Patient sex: F
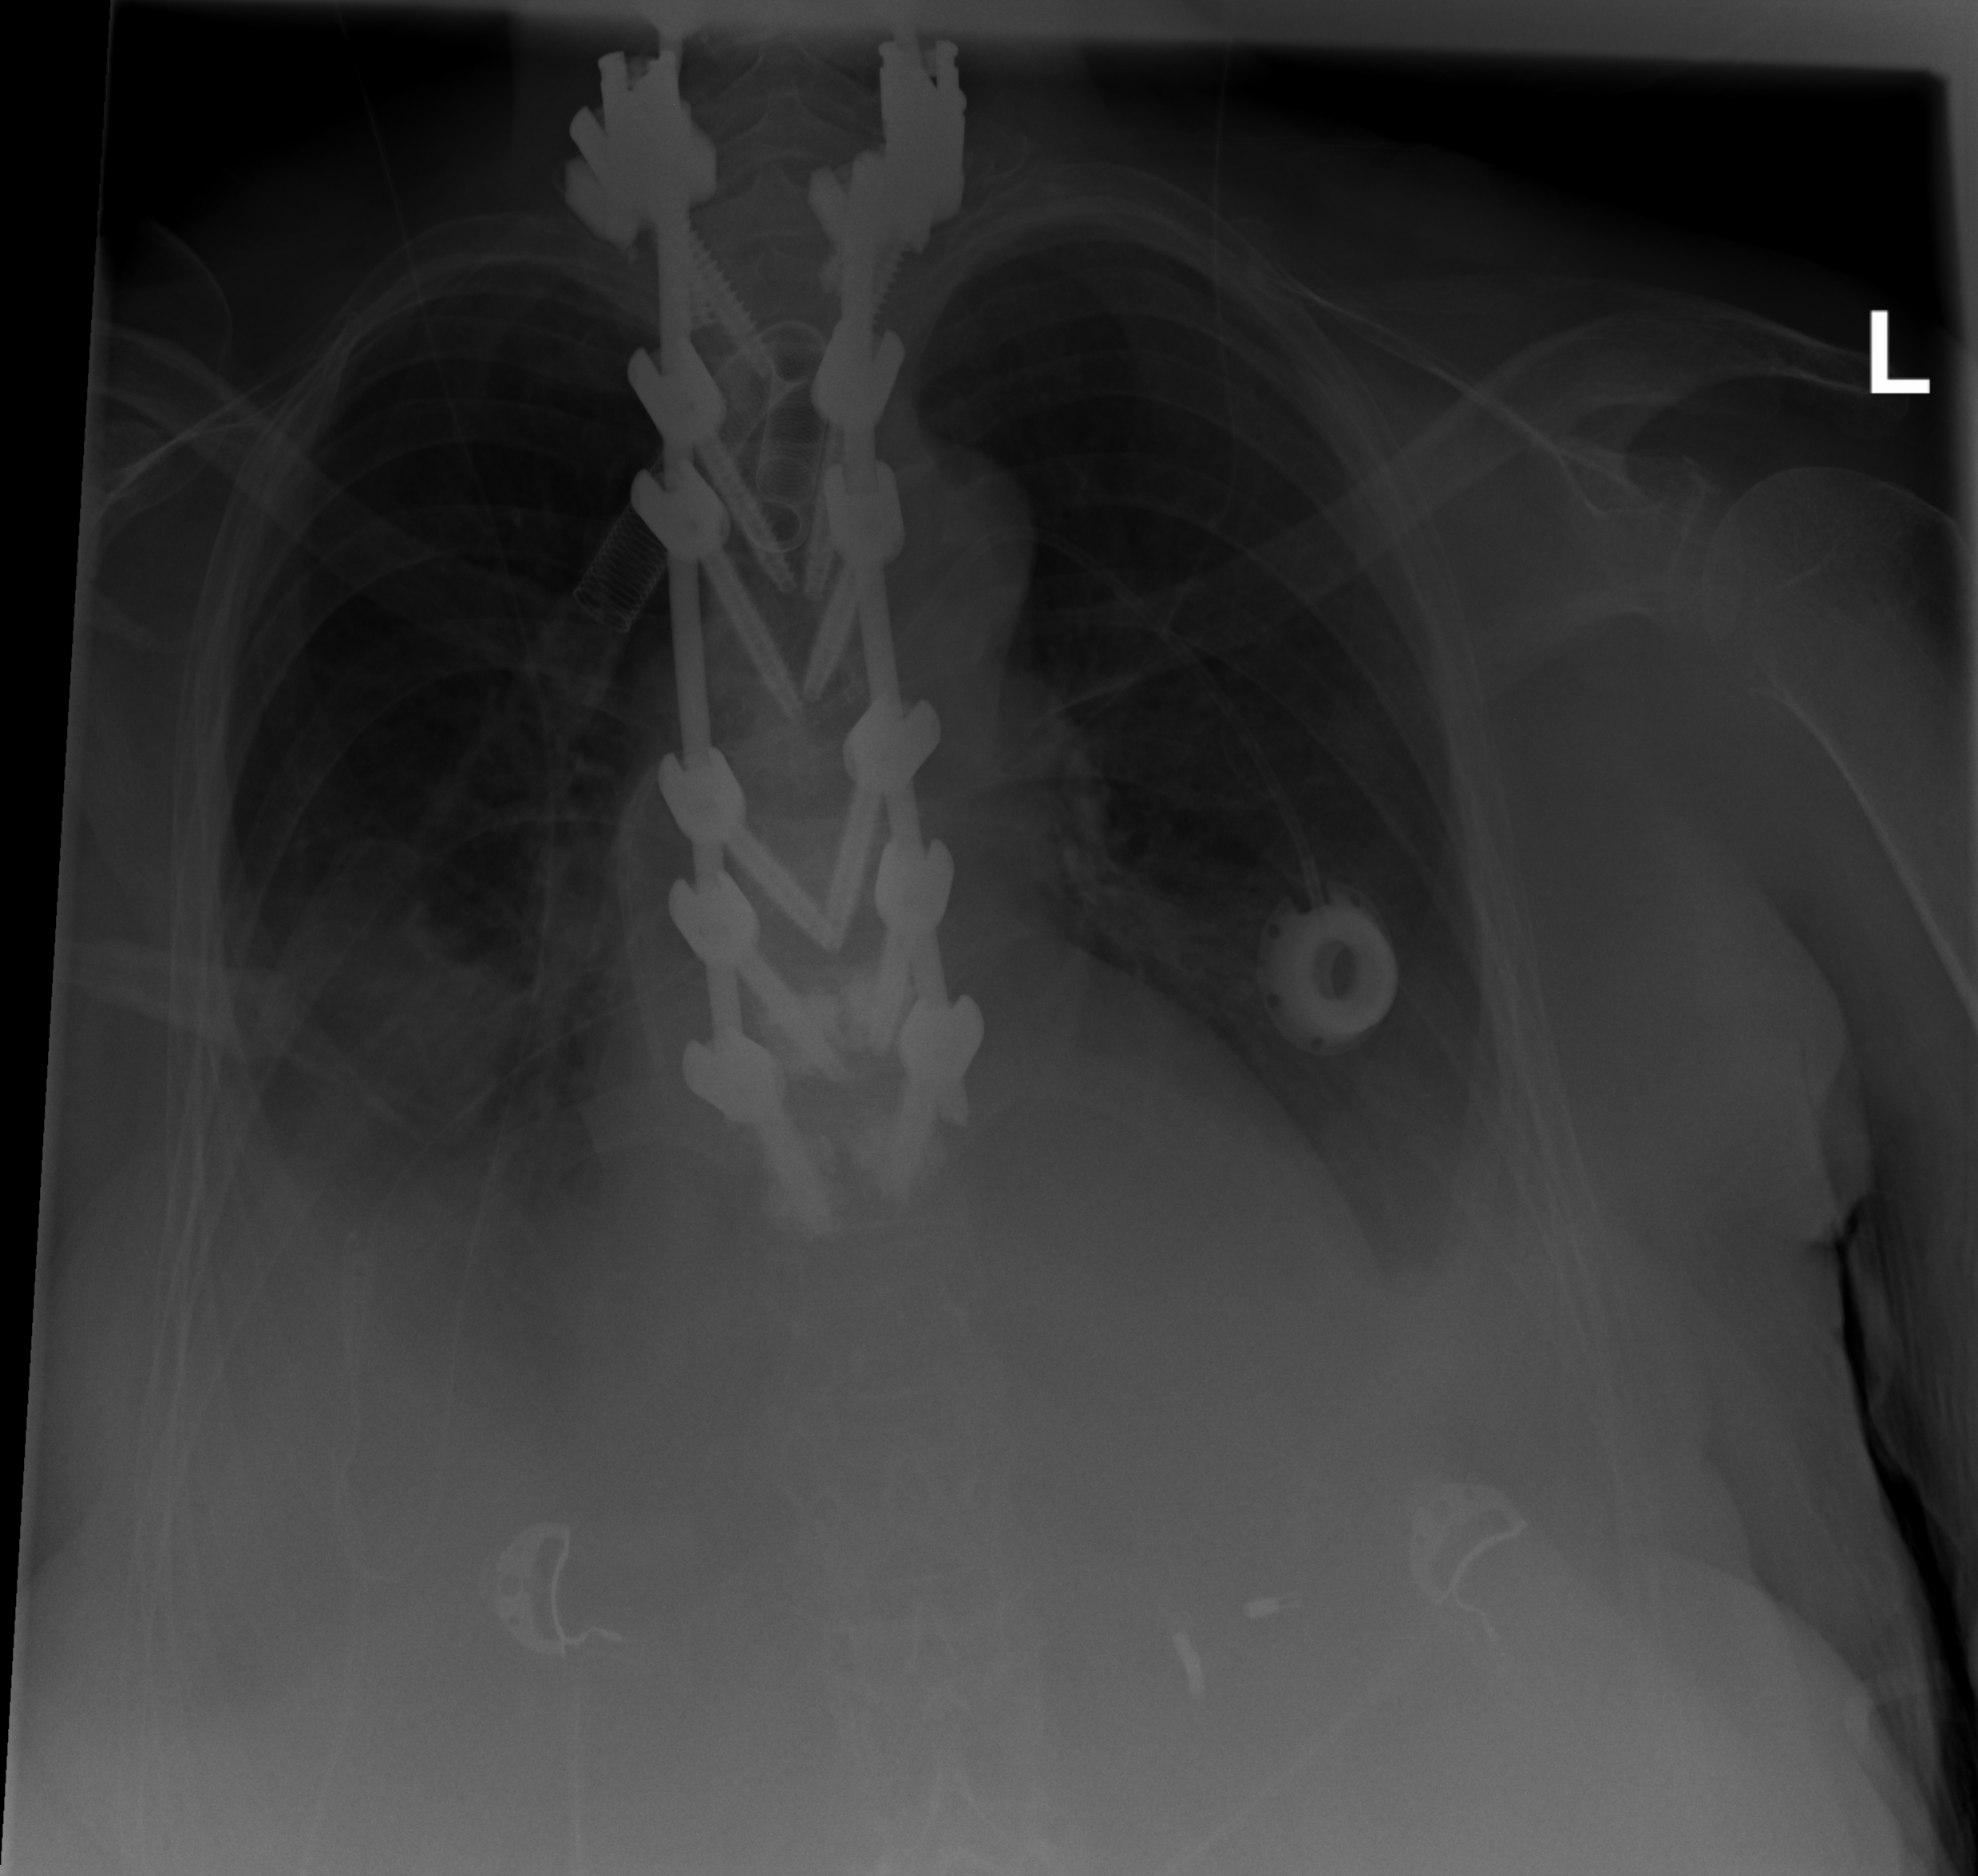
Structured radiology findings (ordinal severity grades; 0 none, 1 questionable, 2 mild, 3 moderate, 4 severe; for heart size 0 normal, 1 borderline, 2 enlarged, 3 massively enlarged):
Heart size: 0
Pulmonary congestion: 0
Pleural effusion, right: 2
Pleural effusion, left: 2
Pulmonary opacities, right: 0
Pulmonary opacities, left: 0
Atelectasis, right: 2
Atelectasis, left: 2